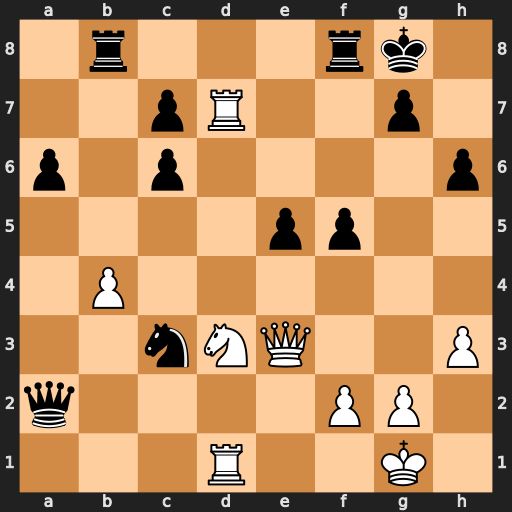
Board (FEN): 1r3rk1/2pR2p1/p1p4p/4pp2/1P6/2nNQ2P/q4PP1/3R2K1
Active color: w
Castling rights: -
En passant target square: -
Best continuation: Qxe5 Rf7 Rxf7